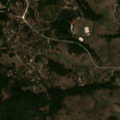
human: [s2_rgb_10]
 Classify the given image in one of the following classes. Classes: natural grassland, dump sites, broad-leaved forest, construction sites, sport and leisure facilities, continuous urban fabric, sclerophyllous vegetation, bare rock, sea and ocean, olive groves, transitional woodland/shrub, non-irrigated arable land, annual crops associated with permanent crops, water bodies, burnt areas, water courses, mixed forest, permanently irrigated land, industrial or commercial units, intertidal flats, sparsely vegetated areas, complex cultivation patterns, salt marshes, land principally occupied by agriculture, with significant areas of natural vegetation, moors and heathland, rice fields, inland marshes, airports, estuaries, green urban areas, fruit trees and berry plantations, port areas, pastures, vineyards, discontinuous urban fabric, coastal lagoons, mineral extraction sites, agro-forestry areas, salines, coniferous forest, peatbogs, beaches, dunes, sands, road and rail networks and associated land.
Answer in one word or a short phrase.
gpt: complex cultivation patterns, land principally occupied by agriculture, with significant areas of natural vegetation, broad-leaved forest